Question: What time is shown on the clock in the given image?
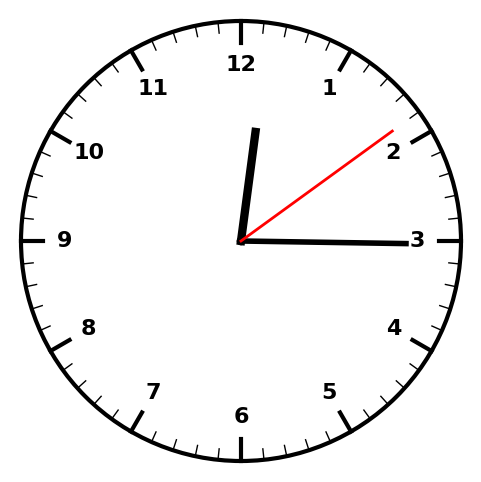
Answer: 12:15:09